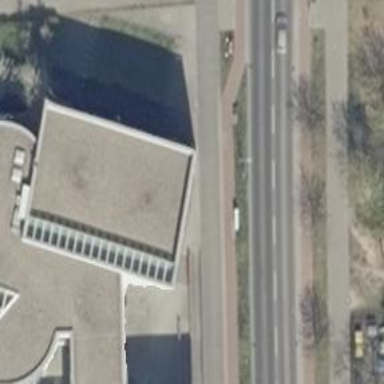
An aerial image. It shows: Sidewalk.